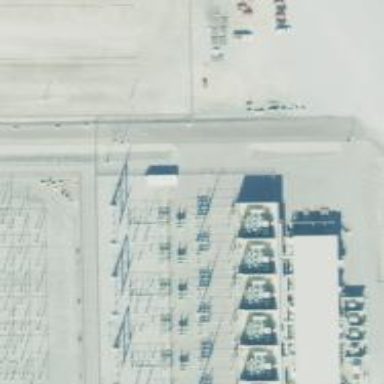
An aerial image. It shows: Switch used for power control.